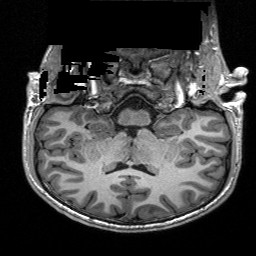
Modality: T1w
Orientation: sagittal
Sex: male
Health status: healthy
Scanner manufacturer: siemens
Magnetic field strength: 3 T
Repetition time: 3.2 s